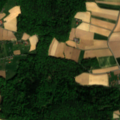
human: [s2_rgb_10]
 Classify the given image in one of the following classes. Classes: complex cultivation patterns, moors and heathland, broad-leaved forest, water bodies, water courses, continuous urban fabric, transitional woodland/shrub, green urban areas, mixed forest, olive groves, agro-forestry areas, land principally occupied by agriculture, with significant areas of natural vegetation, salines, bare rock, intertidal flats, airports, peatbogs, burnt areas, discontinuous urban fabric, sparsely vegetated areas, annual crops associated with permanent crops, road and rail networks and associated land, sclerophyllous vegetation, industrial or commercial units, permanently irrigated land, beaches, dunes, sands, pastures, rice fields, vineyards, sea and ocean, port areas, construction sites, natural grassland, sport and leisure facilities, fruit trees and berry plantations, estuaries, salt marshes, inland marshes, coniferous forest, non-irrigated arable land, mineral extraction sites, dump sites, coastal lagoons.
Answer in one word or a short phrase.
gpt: non-irrigated arable land, pastures, complex cultivation patterns, broad-leaved forest, mixed forest